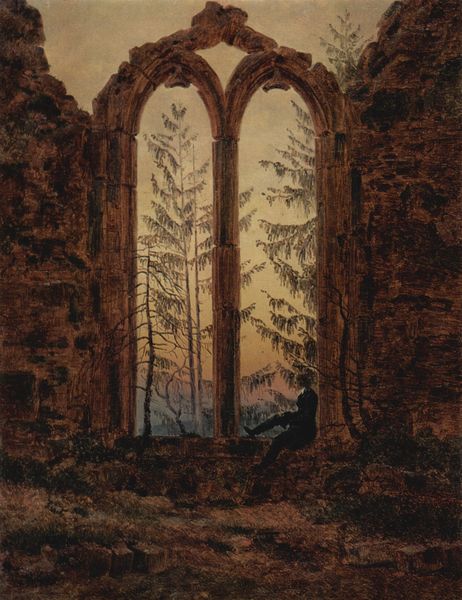
Titel: Der Träumer
Künstler: Caspar David Friedrich
Standort: Sankt Petersburg
Institution: Eremitage
Schlagwörter: baum, blau, blätter, dunkel, felsen, gestein, himmel, mann, weiß, bäume, gelb, landschaft, sitzen, äste, abend, braun, fenster, grau, licht, orange, schwarz, säule, säulen, gras, rot, wiese, malerei, anzug, mensch, stein, steine, dämmerung, horizont, natur, kirche, figur, sitzend, gotik, wald, bogen, fels, mauer, ziegel, dunst, geröll, backstein, friedrich, romantik, tannen, sitzt, melancholisch, stimmung, abendrot, abendstimmung, tor, betrachter, bögen, ruine, dürr, kloster, torbogen, lichtung, baun, ruinen, tanne, portal, sehnsucht, mauern, romantisch, fensterbank, kapelle, nadelbäume, caspar david friedrich, abenddämmerung, unheimlich, bewuchs, zerfallen, bogenfenster, fensterbogen, dämmrig, kahle bäume, pfanzen, 1830, 1820